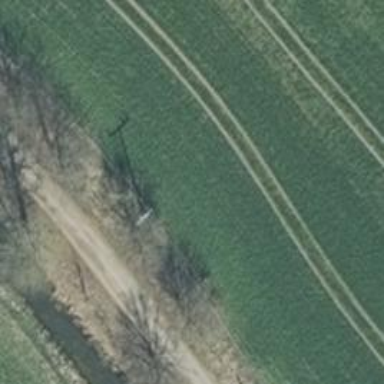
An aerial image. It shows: Minor power line.